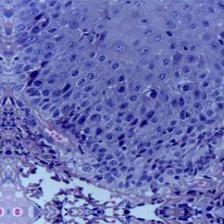
Diagnosis: Normal